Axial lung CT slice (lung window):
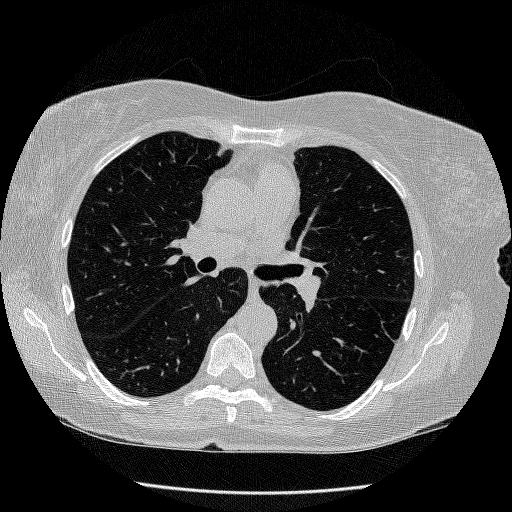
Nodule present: no